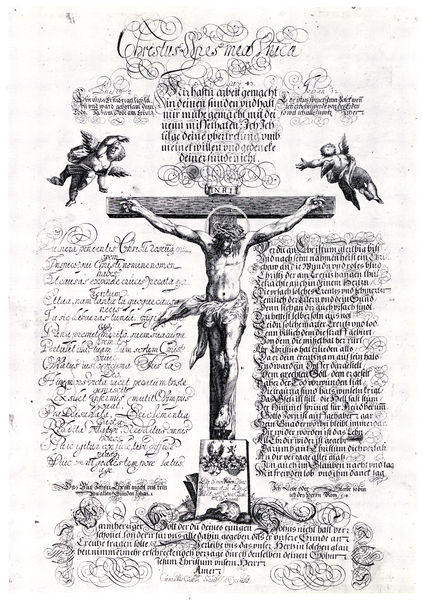
Titel: Christus Spes mea Vnica
Künstler: Conrad Grahle
Institution: (Seriendruck)
Schlagwörter: flügel, nackt, grau, schwarz, weiss, zeichnung, tuch, ornament, arme, bibel, schädel, sockel, tod, blatt, engel, putto, schrift, grafik, graphik, tafel, inschrift, ornamente, deutsch, nägel, hängen, lendentuch, buch, kreuz, druck, druckgraphik, stich, seite, illustration, text, buchstaben, überschrift, buchdruck, schnörkel, heiligenschein, nimbus, christus, jesus, kreuzigung, wundmale, gedicht, andacht, kruzifix, zeilen, putten, kupferstich, gekreuzigt, lendenschurtz, dornenkrone, handschrift, christi, erlösung, erlöser, kreut, retter, andachtsbild, gekreuzigter, christ, golgotha, inri, kolumnen, kalvarienberg, spes, deusch, sereindruck, kruezigung, krezigung, gebetblatt, jesus von nazareth, lendensh, zext, hubidruck, siclek, spres